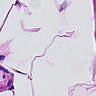
Metastatic tissue present: no